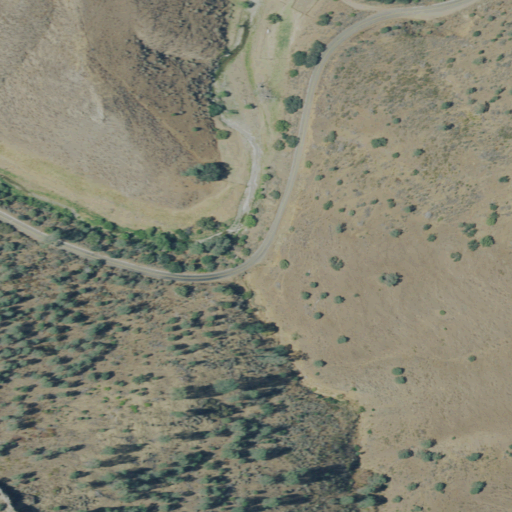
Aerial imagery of valley in California named Salt Grass Canyon containing grassland, open development, and low intensity development